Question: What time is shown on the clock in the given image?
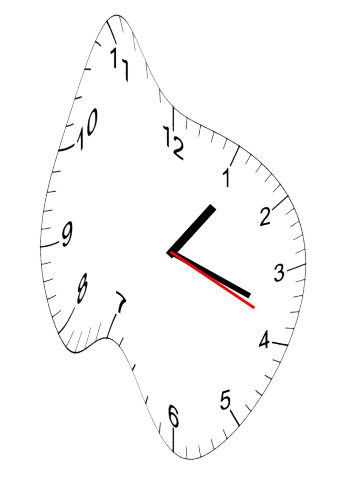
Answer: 01:18:19